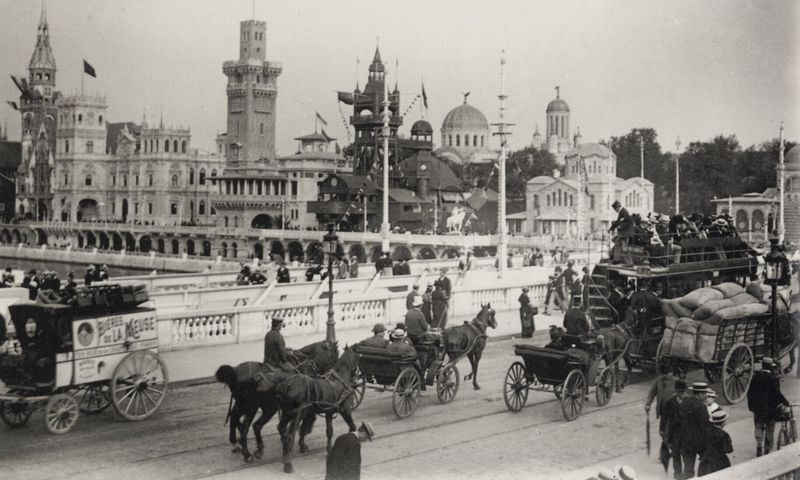
Titel: Die Pavillons von »Alt- Paris« und einigen ausländischen Nationen. Im Vordergrund der Pont de l'Alma
Künstler: Francois Emile Zola
Schlagwörter: baum, himmel, mann, weiß, bäume, fluss, frauen, menschen, sitzen, stadt, fenster, frankreich, frau, grau, holz, hut, hüte, laterne, laternen, männer, paris, schwarz, strasse, gebäude, haus, schloss, tier, tiere, weg, fest, architektur, spitze, stein, häuser, nass, brücke, kirche, realismus, händler, alltag, handel, pferd, pferde, reiter, räder, sack, turm, passanten, vedute, fahne, säcke, fußgänger, kutsche, kutschen, werbung, beladen, karre, rad, wagen, kuppel, masten, promenade, soldaten, strohhüte, inschrift, geländer, momentaufnahme, foto, fotografie, kirchen, photographie, nahrung, kuppeln, moschee, türme, palast, schwarz weiß, uniform, wimpel, kathedrale, photo, pfer, pferdekutschen, strassen, verkehr, ballustrade, spaziergänger, dresden, postkutsche, weltausstellung, bau, vergangenheit, fuhrwerk, pferdekutsche, voll, pferdebahn, bus, photogrphie, stadtleben, näume, fiaker, belande, buss, däcke, händeler, lkirchen, pagoden, rundfahrt, statt, wien paris, strassembahn